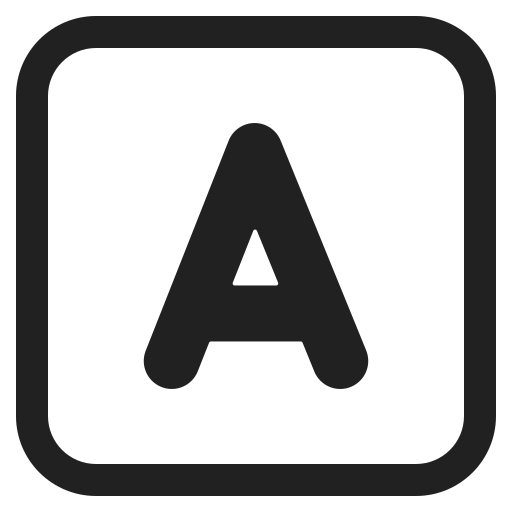
a button blood type high contrast